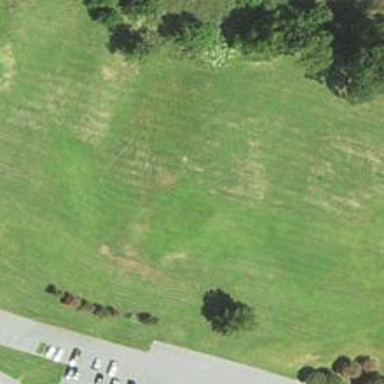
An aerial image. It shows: Grassy area designated for driving range golf.